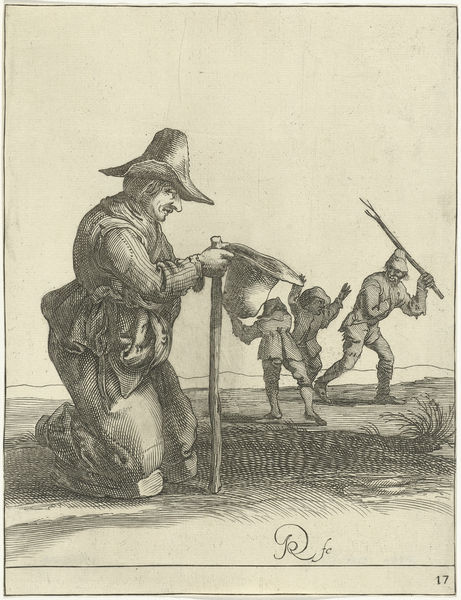
Titel: Geknielde bedelaar
Künstler: Pieter Jansz. Quast
Standort: Amsterdam
Institution: Rijksmuseum
Schlagwörter: herrschaft, knechtschaft